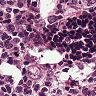
Metastatic tissue present: no